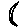
Label: moon